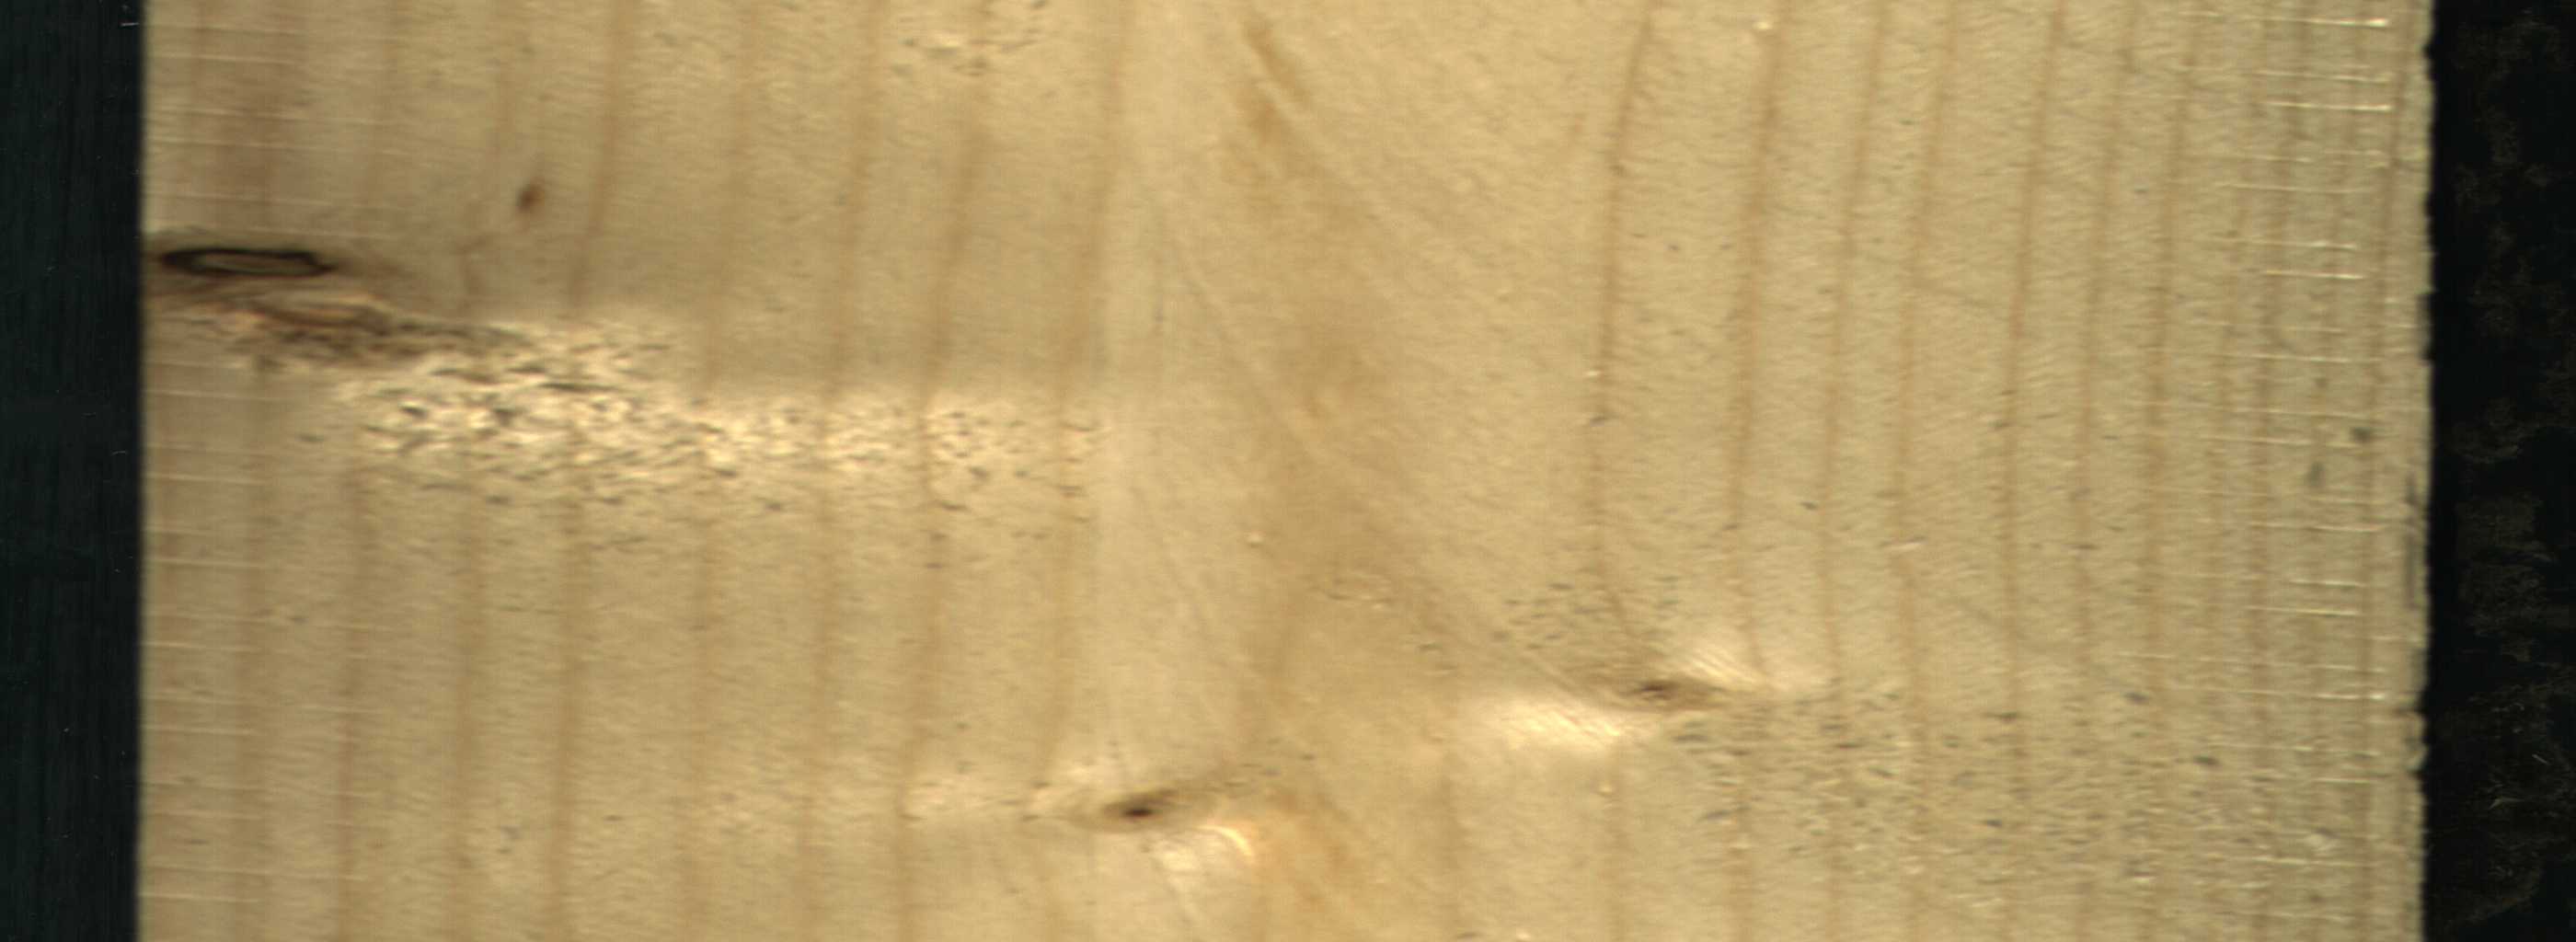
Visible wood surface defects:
Dead_Knot
Live_Knot
Live_Knot
Live_Knot